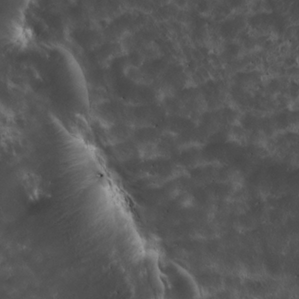
Label: non_frost